Question: So in my project I am using a showcaseview to create a tutorial for the user. When I point the ShowcaseView to any action bar id, the result is this:

My question is is it possible to have the showcaseview target the specific items in the action bar rather than just a general overview like the one shown above. The code is being run in the overridden onCreateOptionsMenu method and is in the context of an activity. Here is the code that I am currently using:
'''
actionBarViews = new ShowcaseViews(activity);
ShowcaseView.ConfigOptions co = new ShowcaseView.ConfigOptions();
co.hideOnClickOutside = true;
actionBarViews.addView(new ItemViewProperties(R.id.sendmessage,
R.string.send_title, R.string.send_tutorial,
ShowcaseView.ITEM_ACTION_ITEM, 0, co));
actionBarViews.addView(new ItemViewProperties(R.id.tutorial_menu,
R.string.tutorial_title, R.string.tutorial_tutorial,
ShowcaseView.ITEM_ACTION_OVERFLOW, 0, co));
actionBarViews.show();
'''
If it is impossible to currently target actionbaritems, is there another way to go about implementing a tutorial.
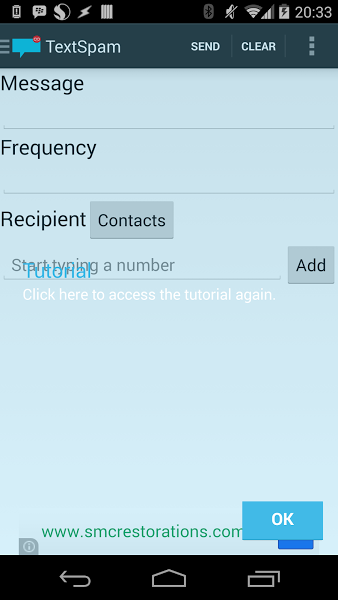
Answer: have you tried to use <URL>? It supports old compatibility and has quite a lot of available examples.